Interaction volume radius: 10 \u00c5
Interaction volume height: 10 \u00c5
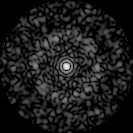
Disorder parameter: 0.8563